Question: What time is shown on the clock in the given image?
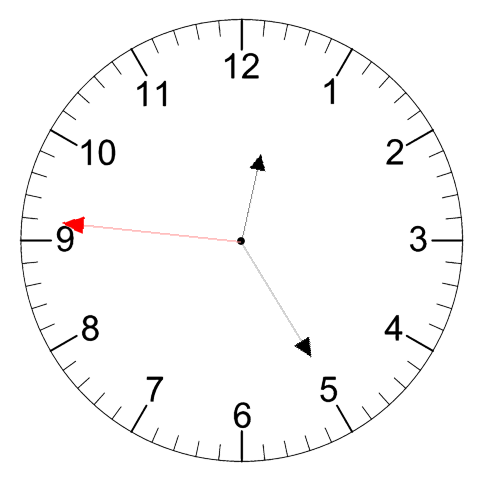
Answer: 12:24:46